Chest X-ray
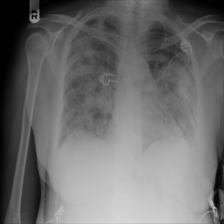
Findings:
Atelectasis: negative
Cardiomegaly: negative
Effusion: negative
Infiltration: positive
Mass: negative
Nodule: negative
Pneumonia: negative
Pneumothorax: negative
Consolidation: negative
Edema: negative
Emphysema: negative
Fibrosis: negative
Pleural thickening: negative
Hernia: negative